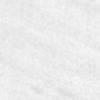
Label: no_change